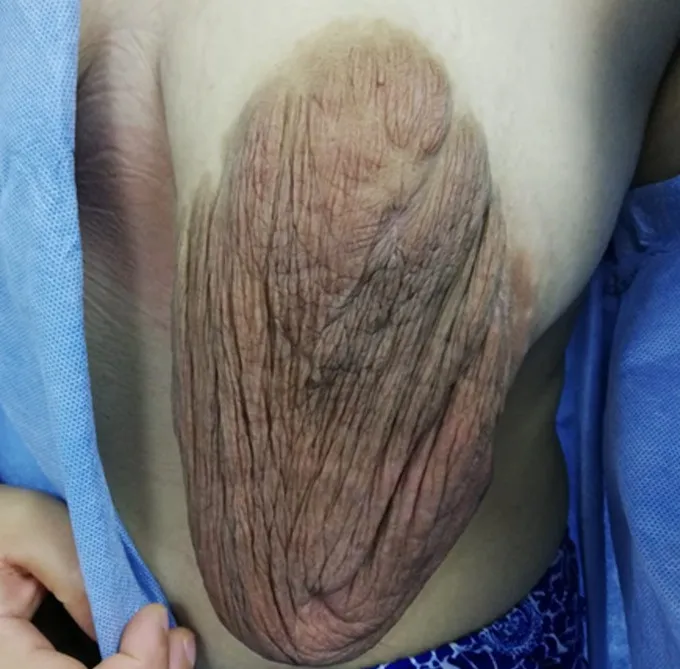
overgrowth of the cutaneous tissues of left nipple-areolar region.
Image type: medical_photograph (skin_photograph)